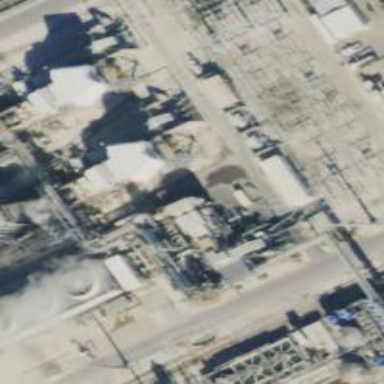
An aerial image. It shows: Gas turbine generator is in use.